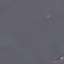
Land use / land cover class: SeaLake